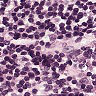
Metastatic tissue present: no